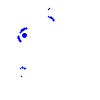
Particle: pion